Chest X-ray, PA view. Patient: 54 years old, sex F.
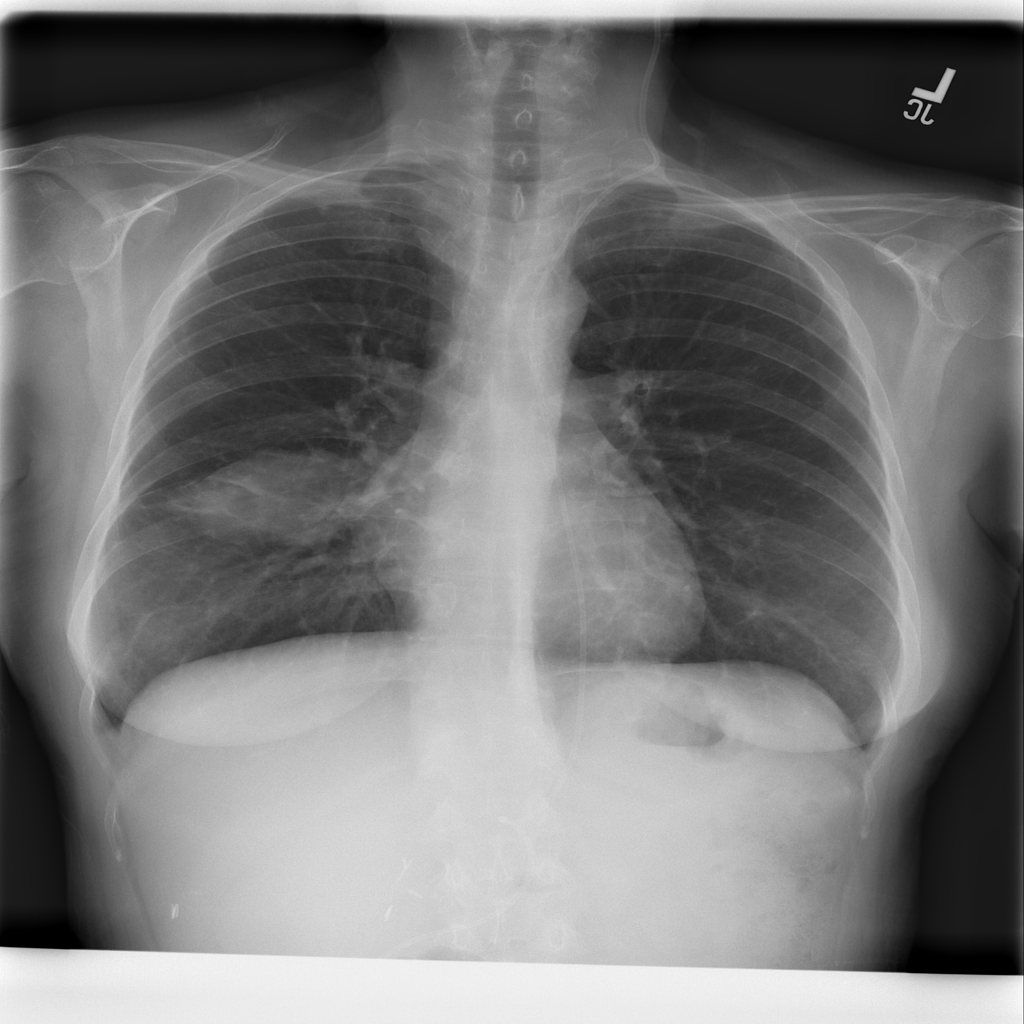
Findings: Consolidation, Mass